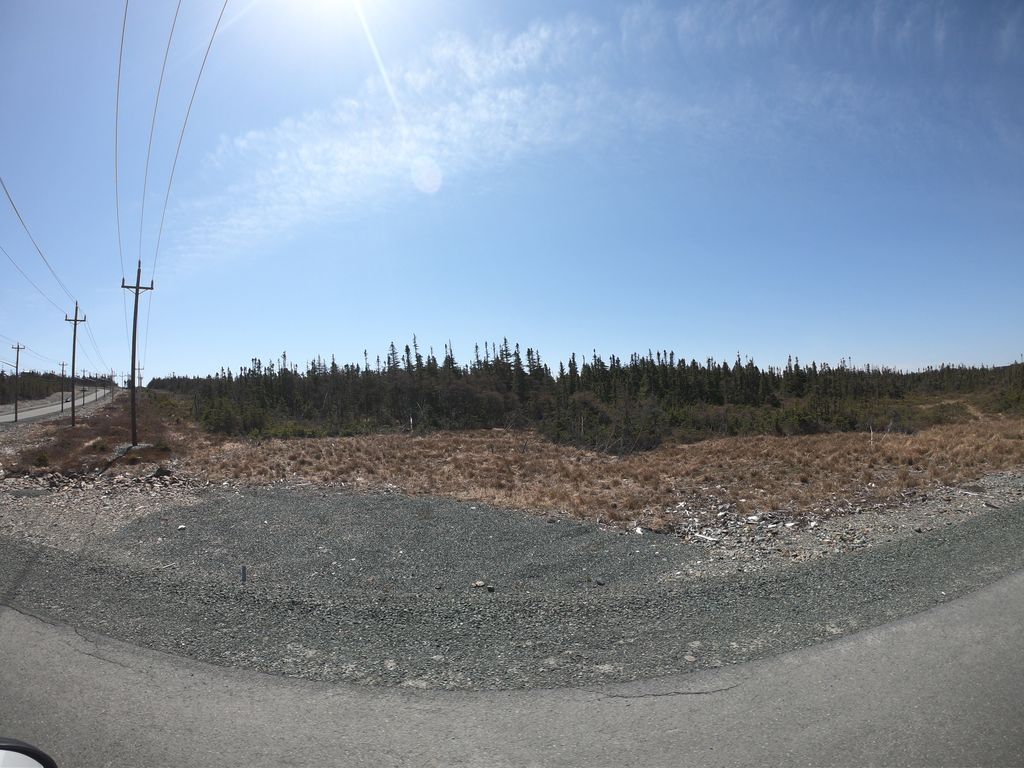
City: st_johns